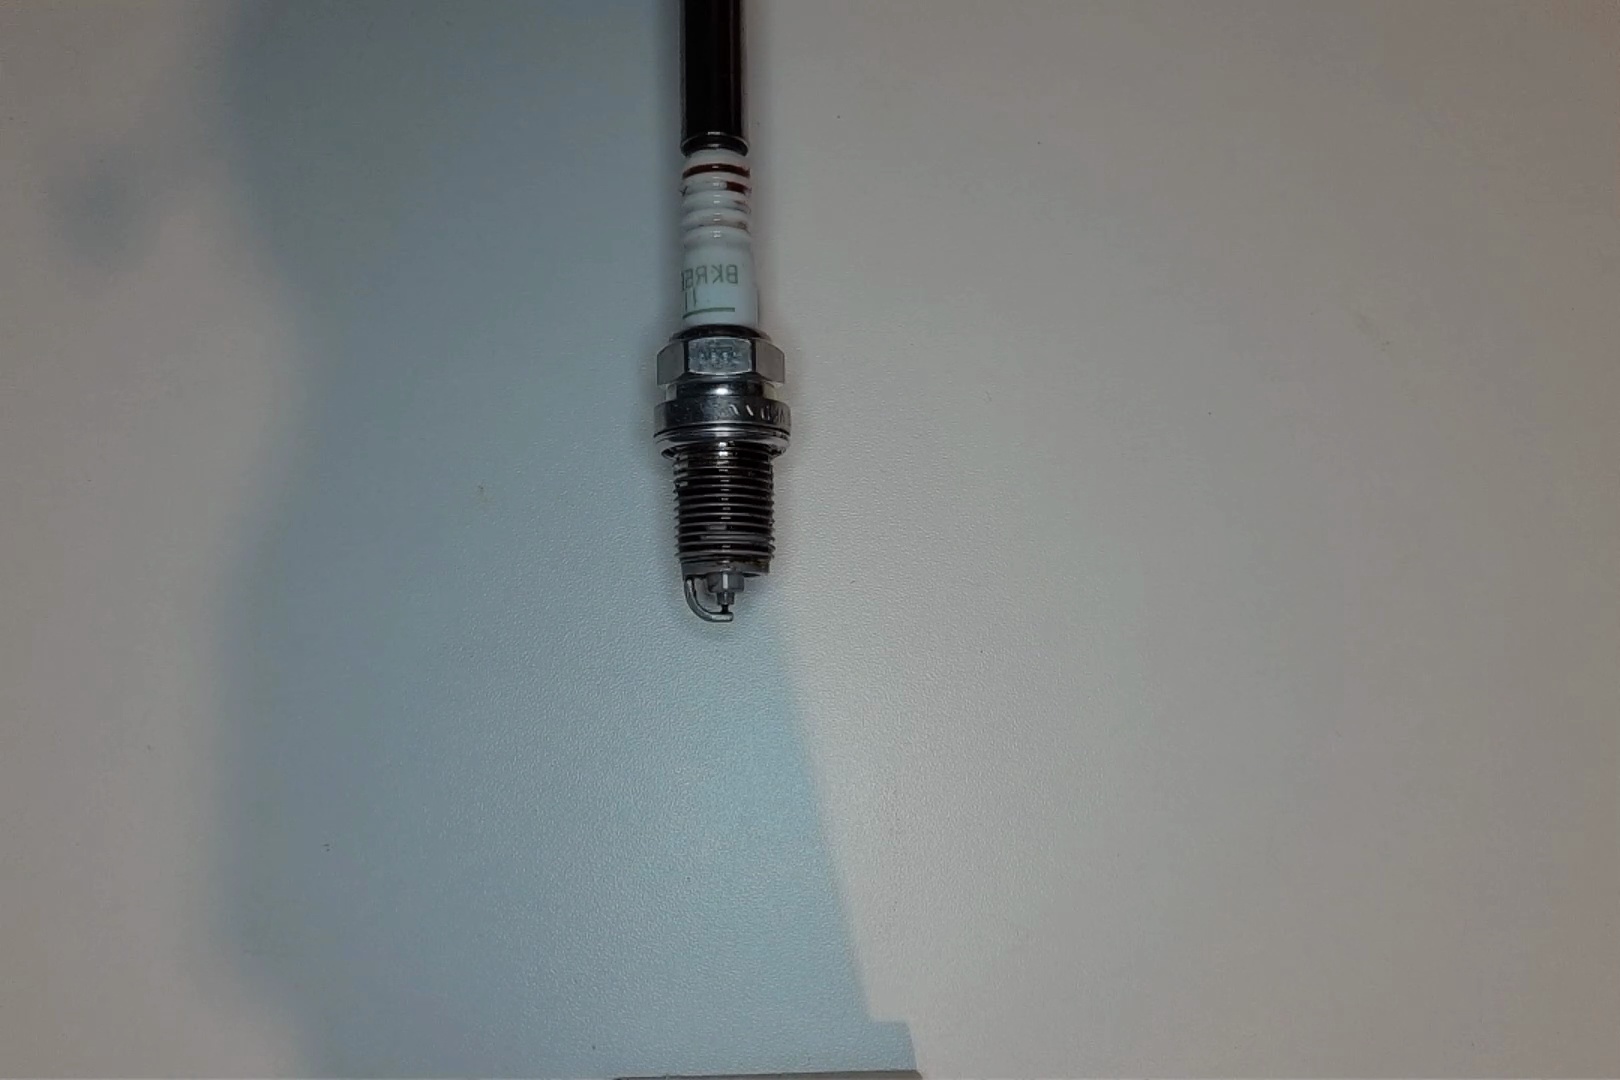
Label: anomaly